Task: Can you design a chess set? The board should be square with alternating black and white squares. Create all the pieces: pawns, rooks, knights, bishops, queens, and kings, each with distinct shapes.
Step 142:
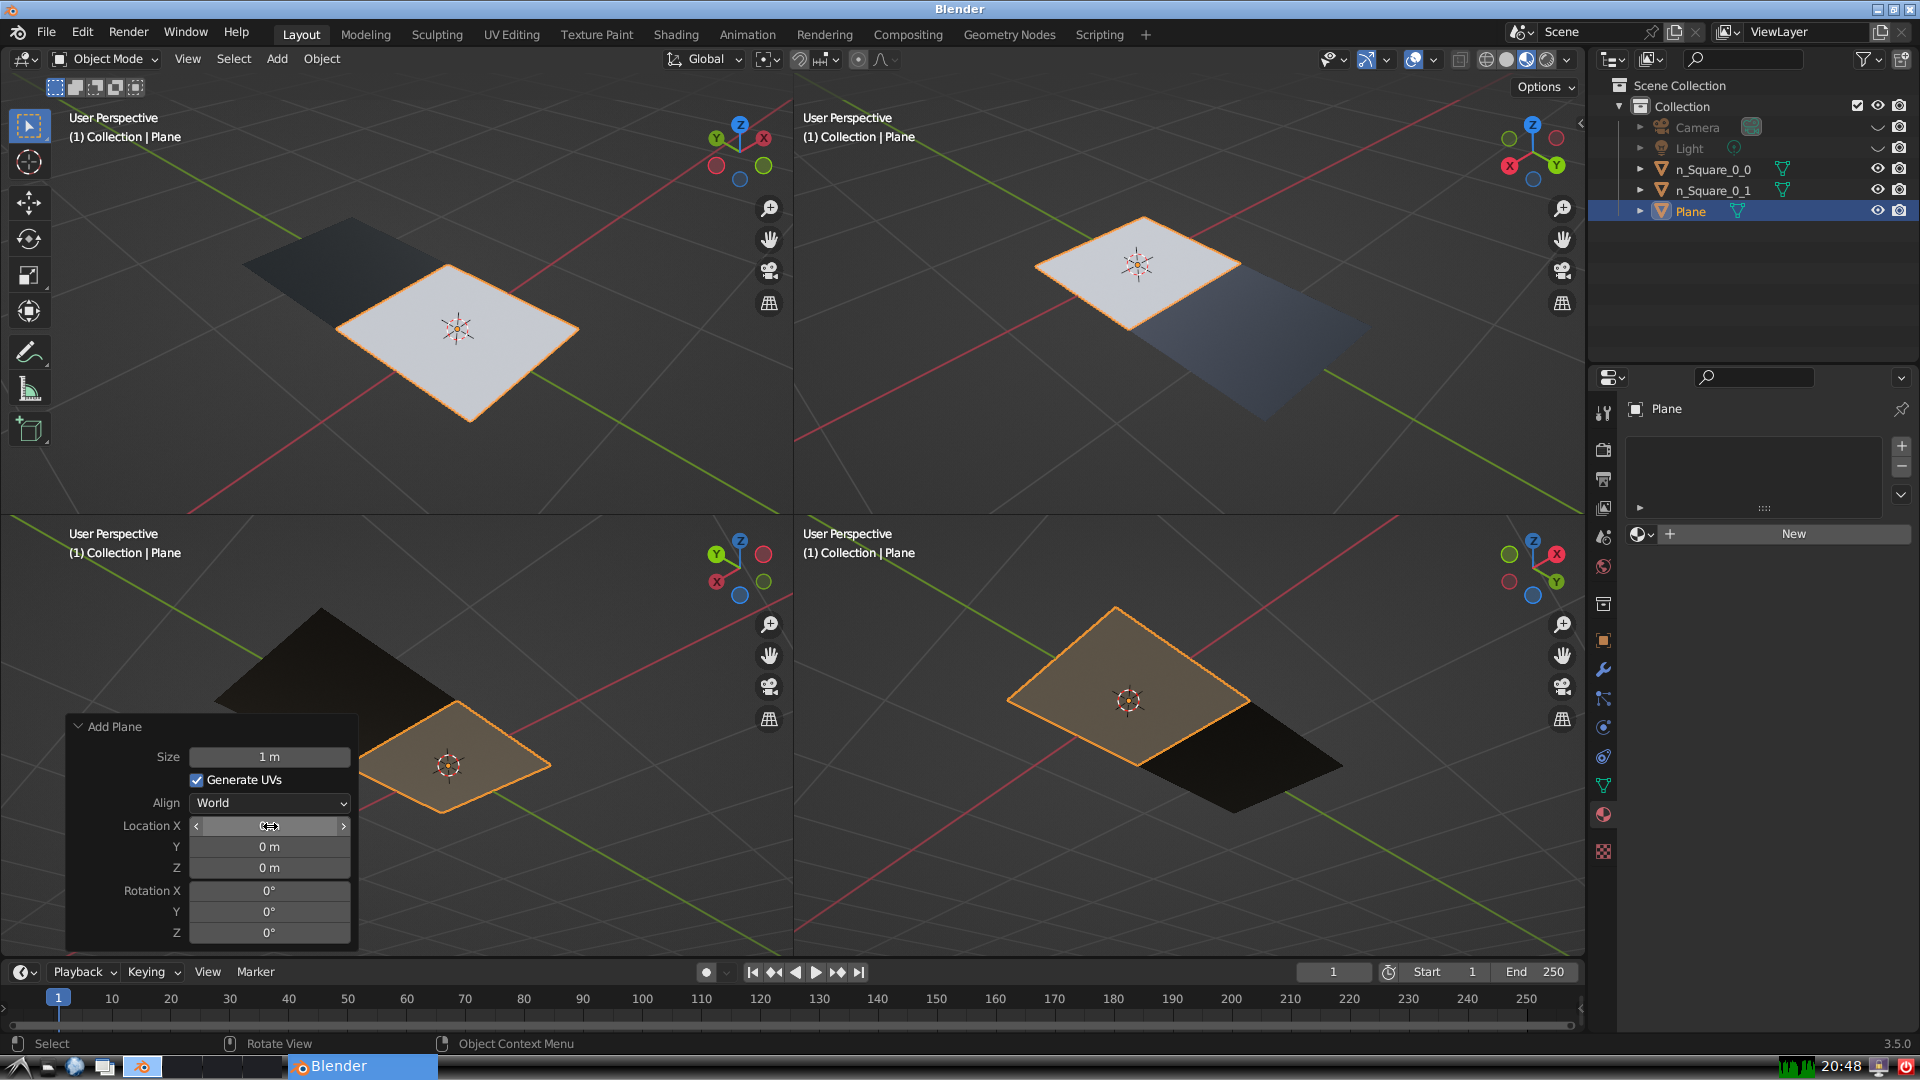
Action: {"mouse_move": [270, 846]}